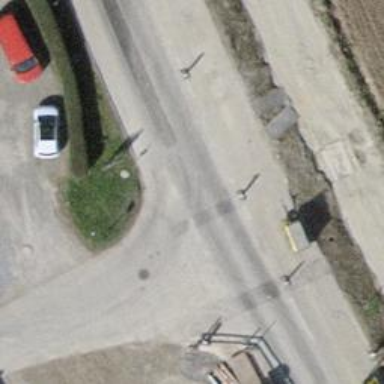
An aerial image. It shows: Asphalt track with grade1 surface.